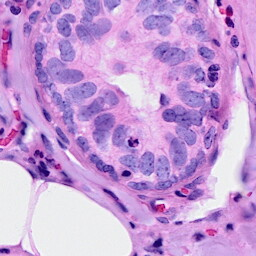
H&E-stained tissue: Breast